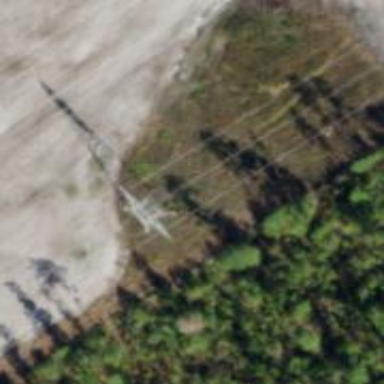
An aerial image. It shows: Lattice structure tower used for power transmission.